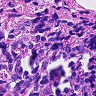
Metastatic tissue present: no